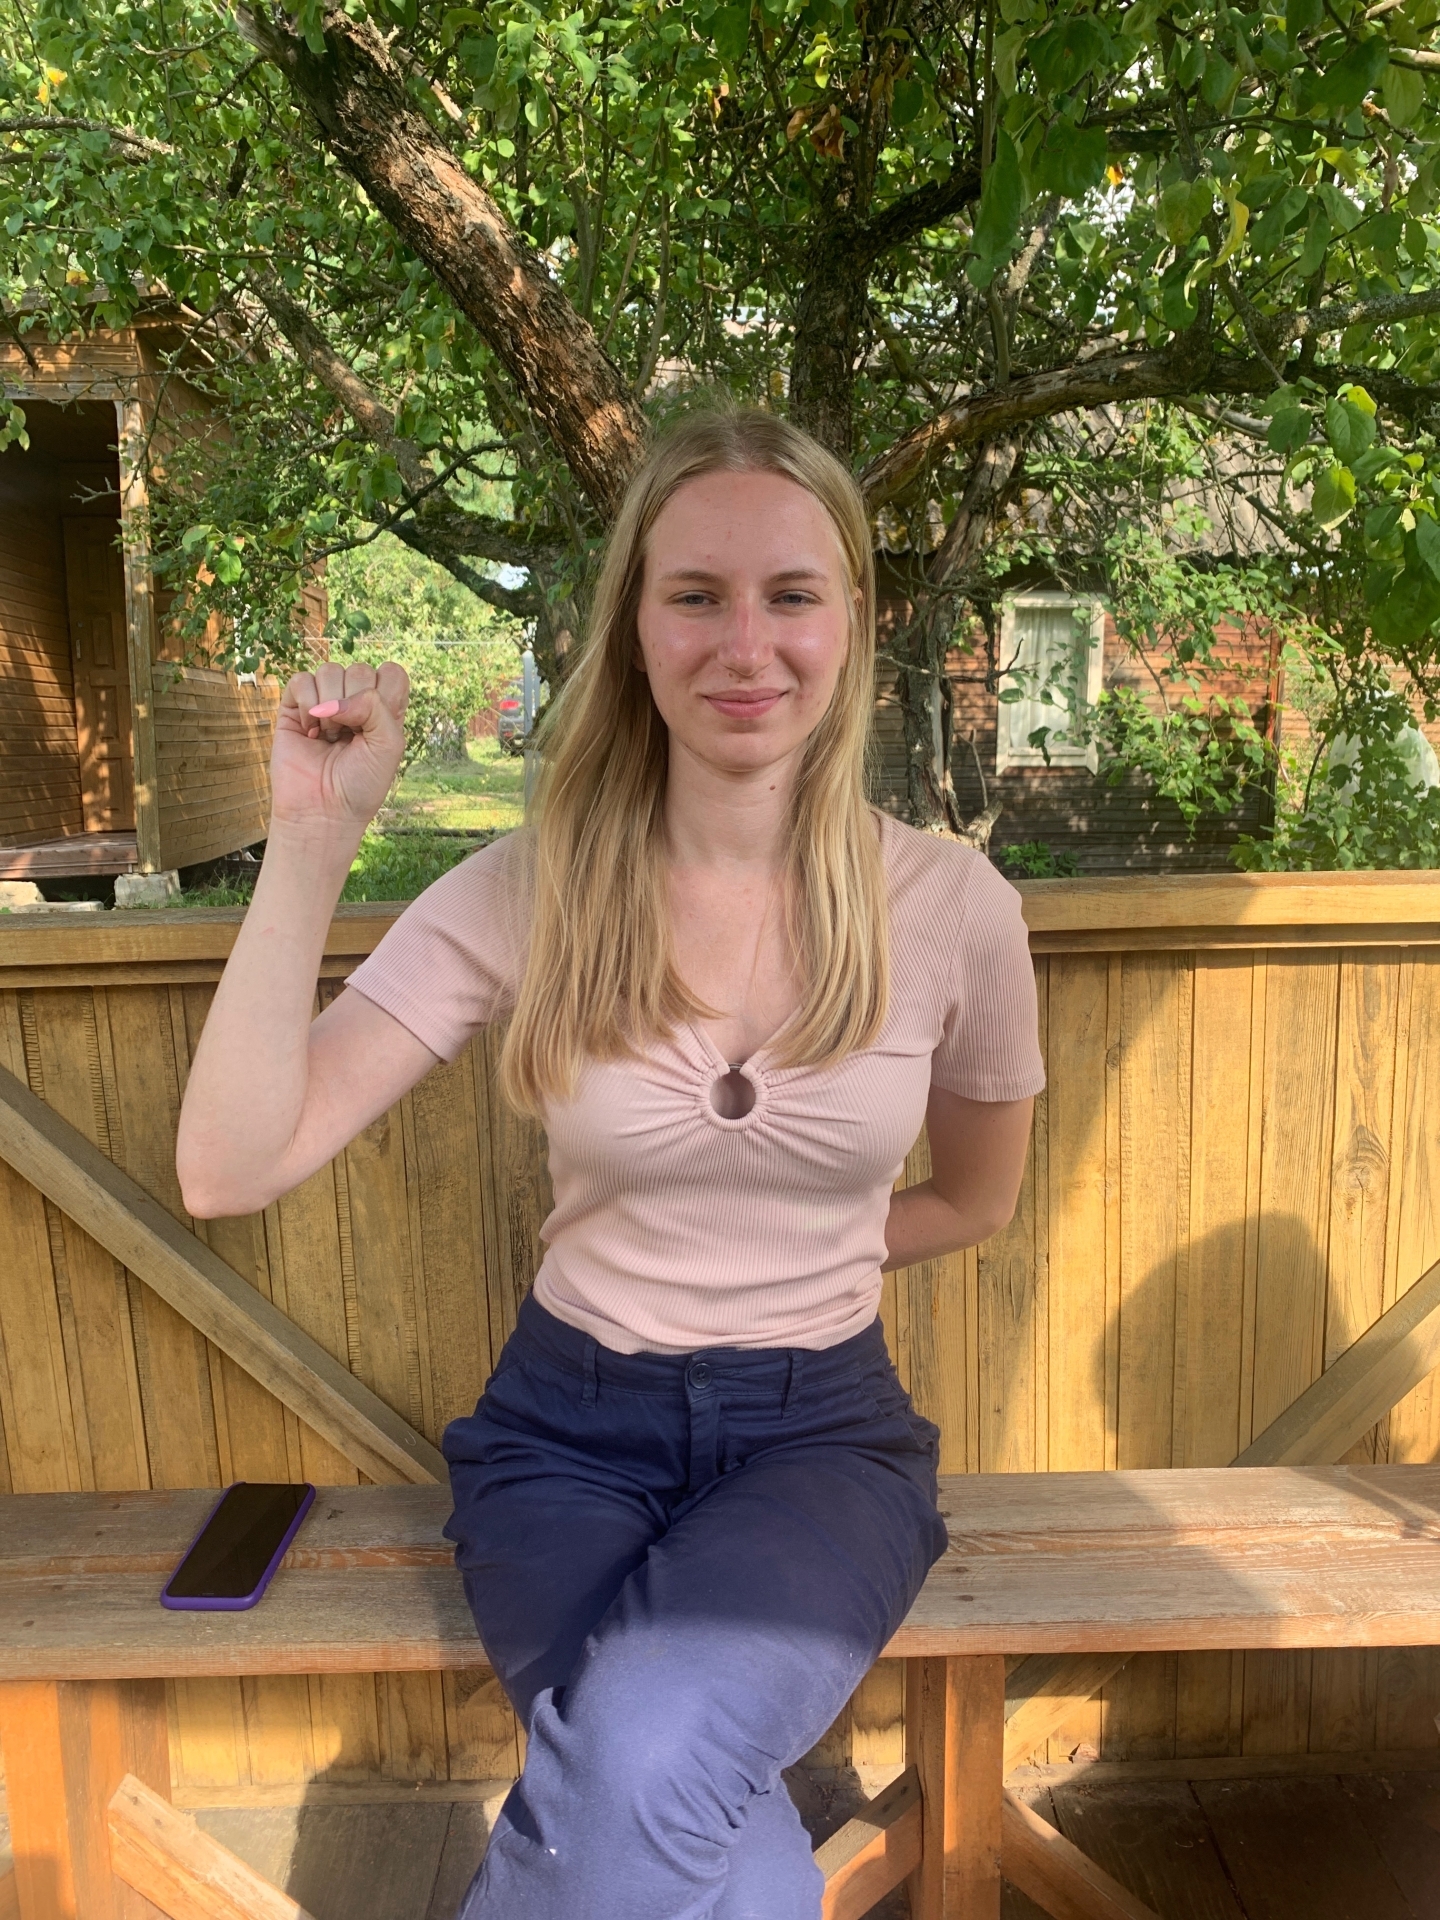
Label: clear